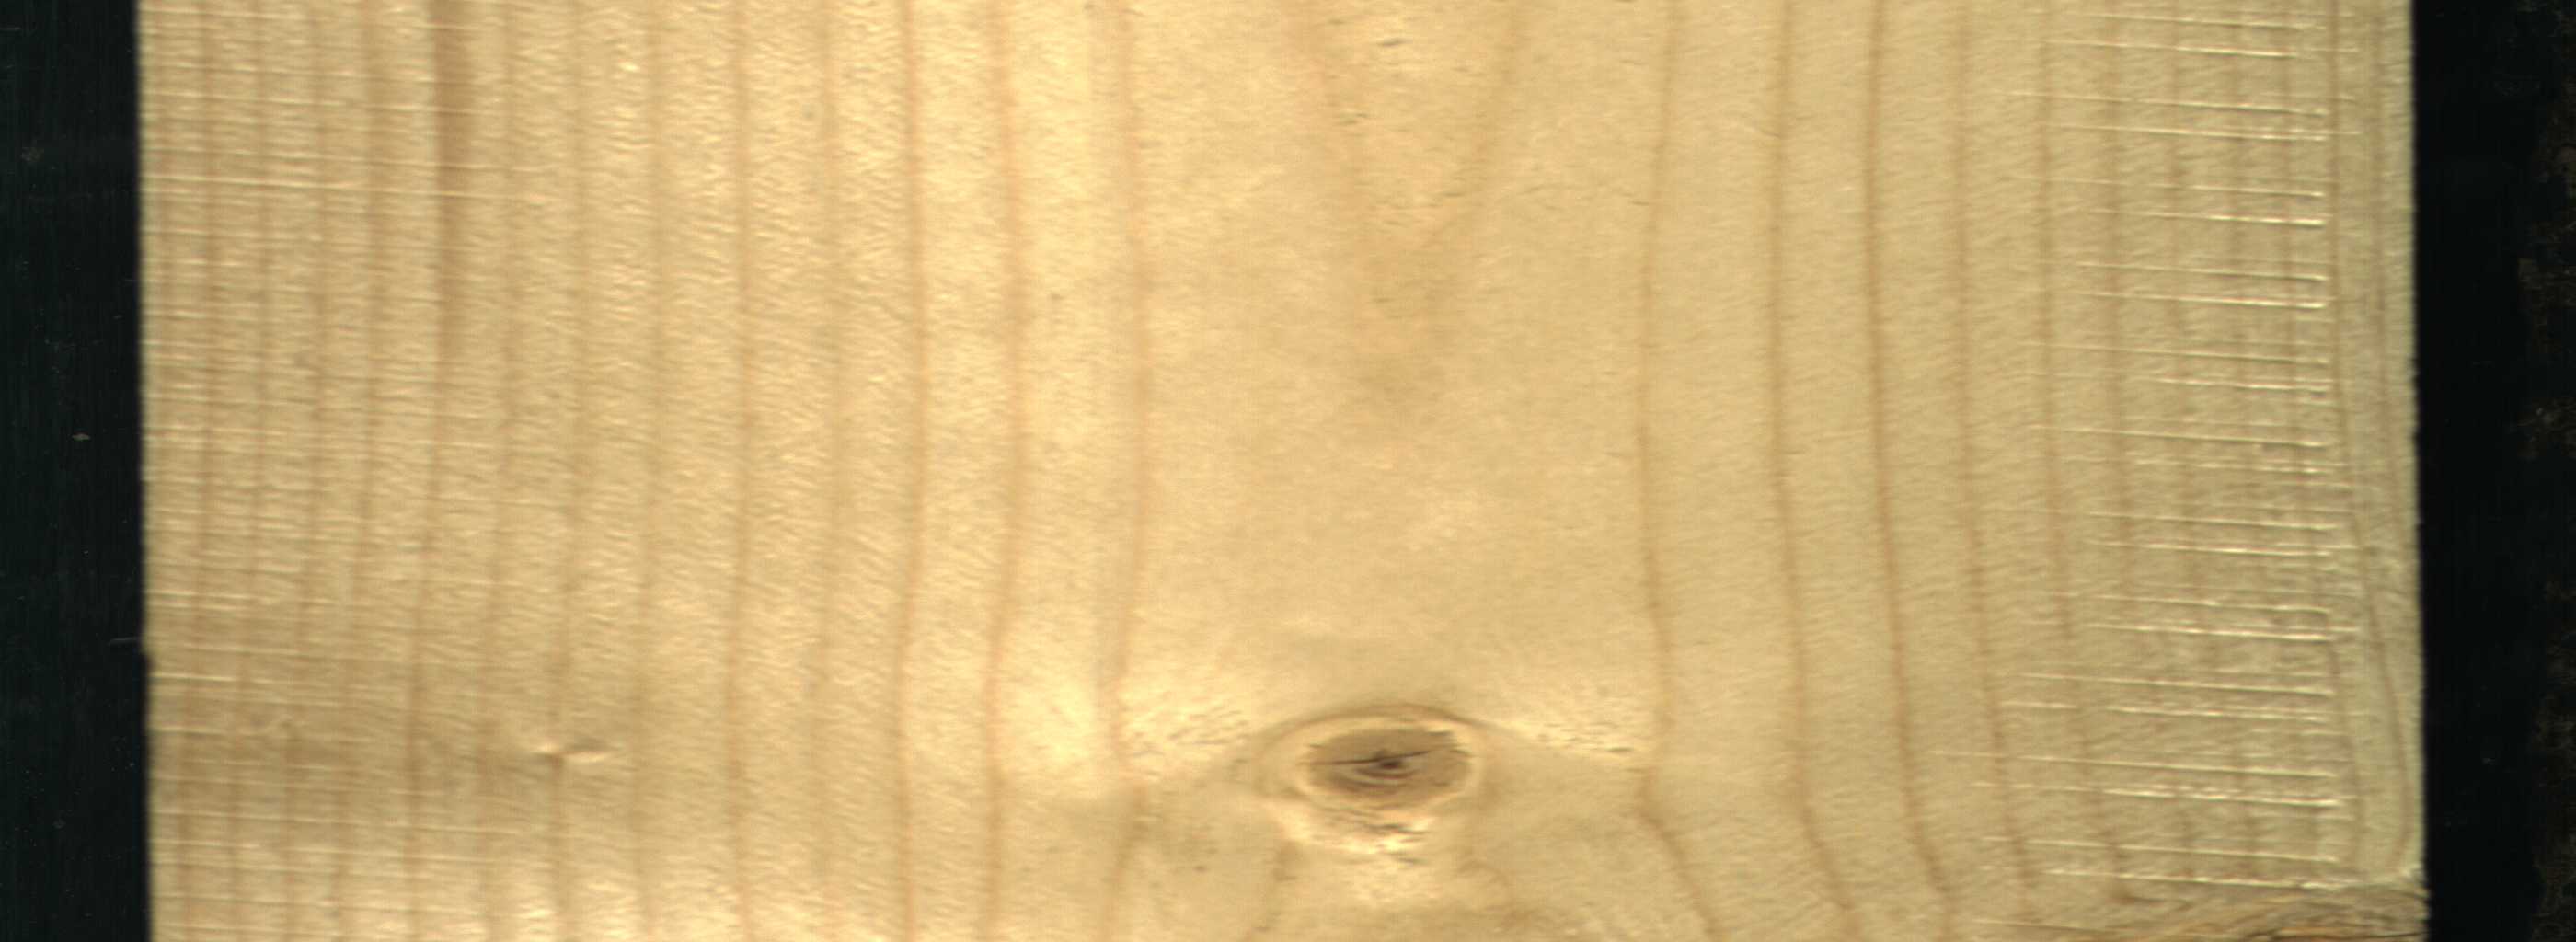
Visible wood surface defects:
Live_Knot
Live_Knot